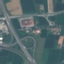
Land use / land cover class: Highway